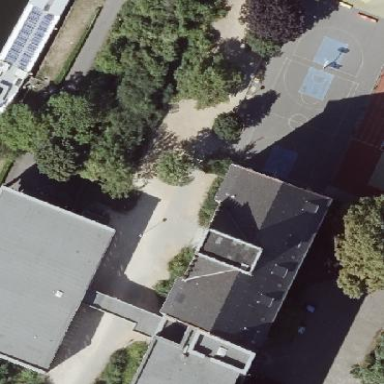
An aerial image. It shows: School building with gabled roof.